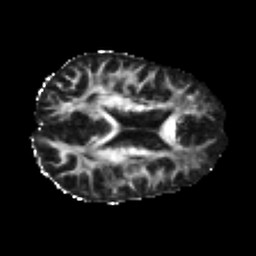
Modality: FA
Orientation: axial
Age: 24
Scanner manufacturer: philips
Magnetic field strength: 3 T
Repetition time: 8.432 s
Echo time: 0.1273 s